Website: home-depot
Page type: review-order
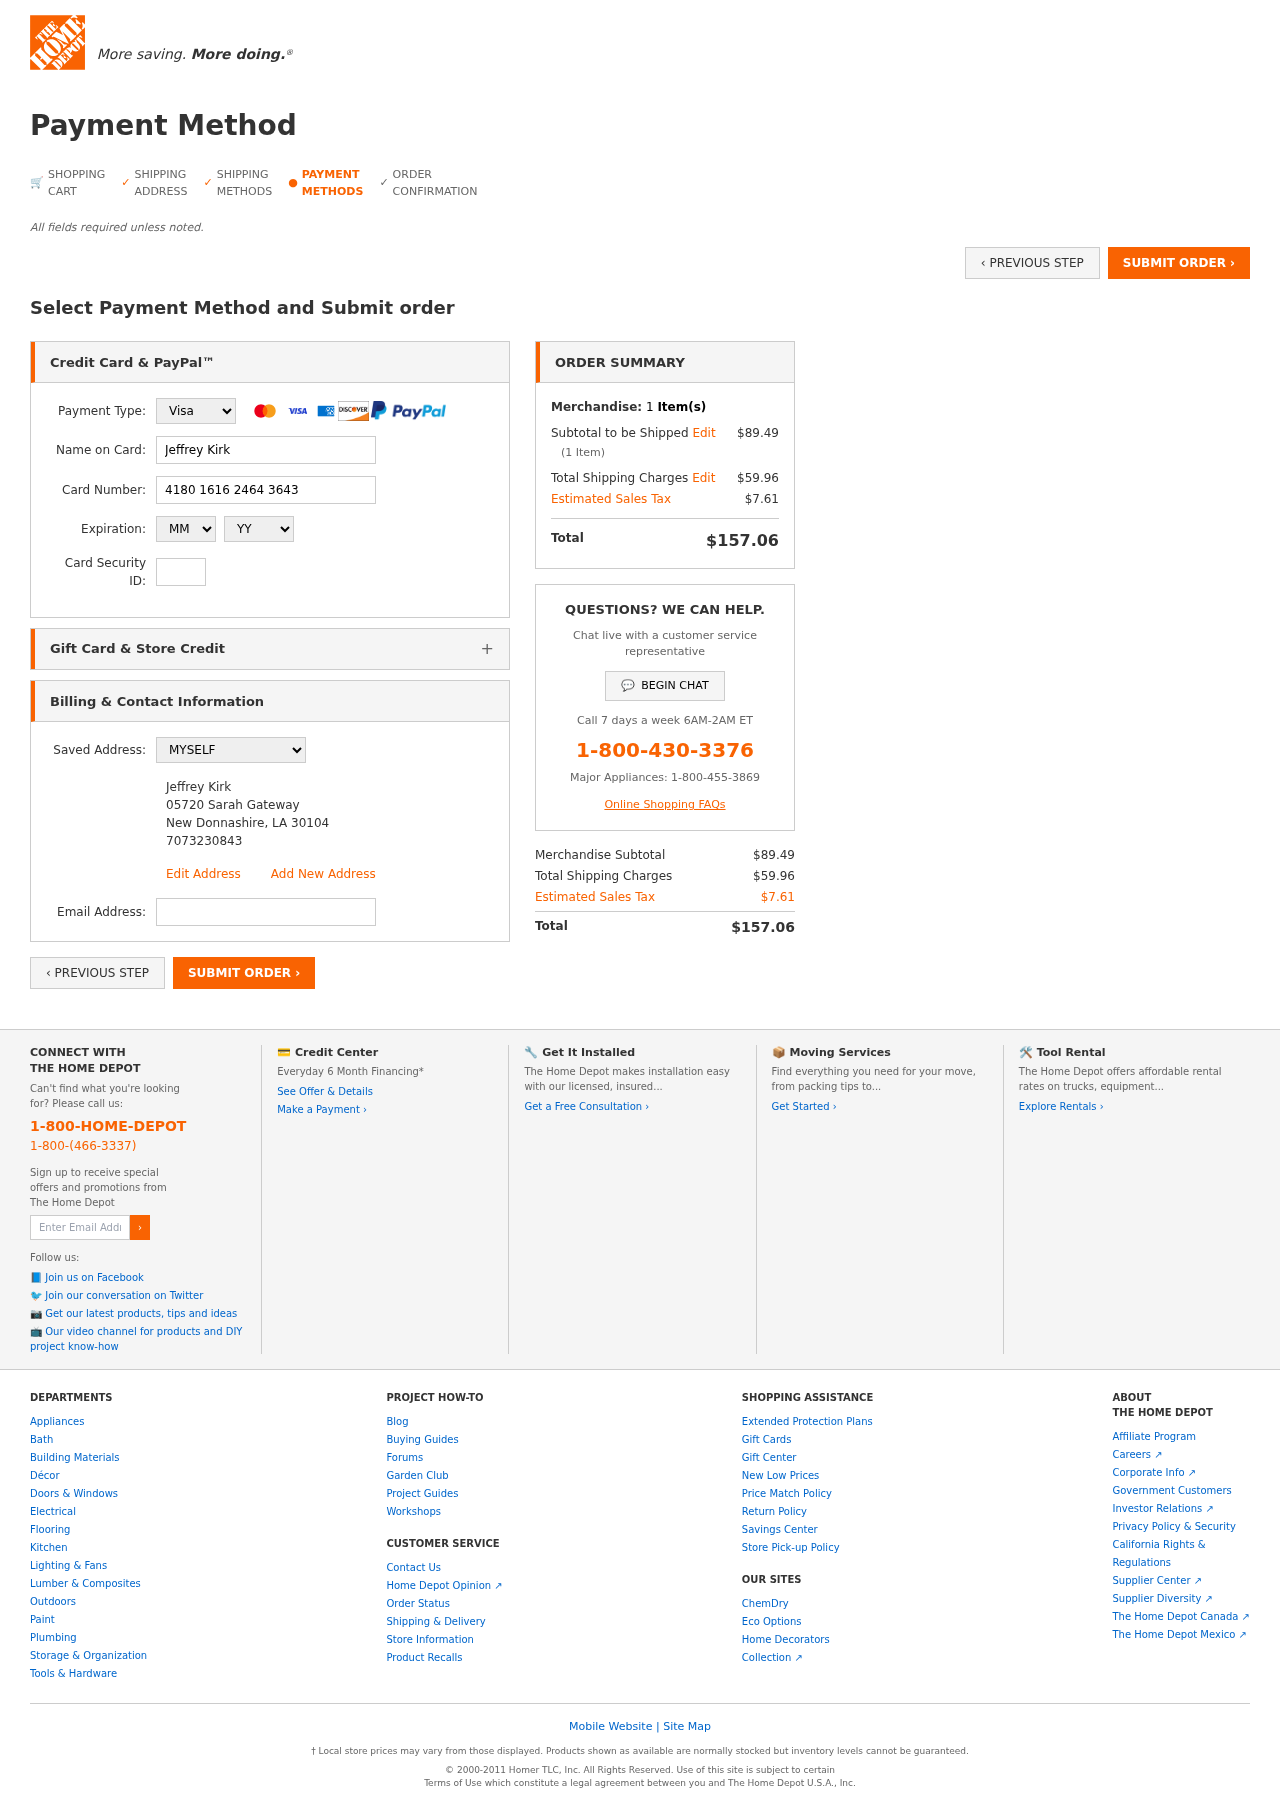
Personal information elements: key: PII_CARD_CVV
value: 129
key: PII_CARD_EXPIRY_MONTH
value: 07
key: PII_CARD_EXPIRY_YEAR
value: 27
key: PII_CARD_NUMBER
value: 4180 1616 2464 3643
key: PII_CARD_TYPE
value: Visa
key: PII_EMAIL
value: jeffrey.kirk@hotmail.com
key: PII_FULLNAME
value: Jeffrey Kirk
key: PII_FULLNAME2
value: Jeffrey Kirk
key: PII_STREET2
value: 05720 Sarah Gateway
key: PII_CITY2
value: New Donnashire
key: PII_STATE_ABBR2
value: LA
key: PII_POSTCODE2
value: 30104
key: PII_PHONE2
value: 7073230843
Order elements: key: ORDER_NUM_ITEMS
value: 1
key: ORDER_SUBTOTAL
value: $89.49
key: ORDER_NUM_ITEMS2
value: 1
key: ORDER_SHIPPING_COST
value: $59.96
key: ORDER_TAX
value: $7.61
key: ORDER_TOTAL
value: $157.06
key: ORDER_SUBTOTAL2
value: $89.49
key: ORDER_SHIPPING_COST2
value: $59.96
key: ORDER_TAX2
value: $7.61
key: ORDER_TOTAL2
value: $157.06